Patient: sex M, age 64
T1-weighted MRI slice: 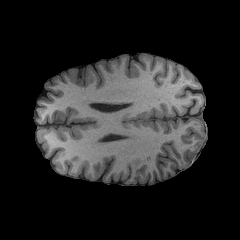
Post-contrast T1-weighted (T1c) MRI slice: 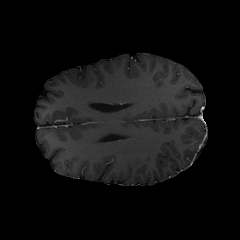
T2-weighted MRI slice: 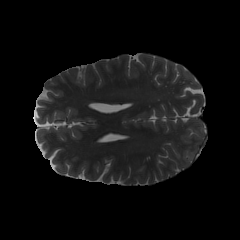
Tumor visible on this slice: no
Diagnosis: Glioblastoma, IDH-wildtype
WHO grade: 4